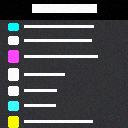
Screen state: on